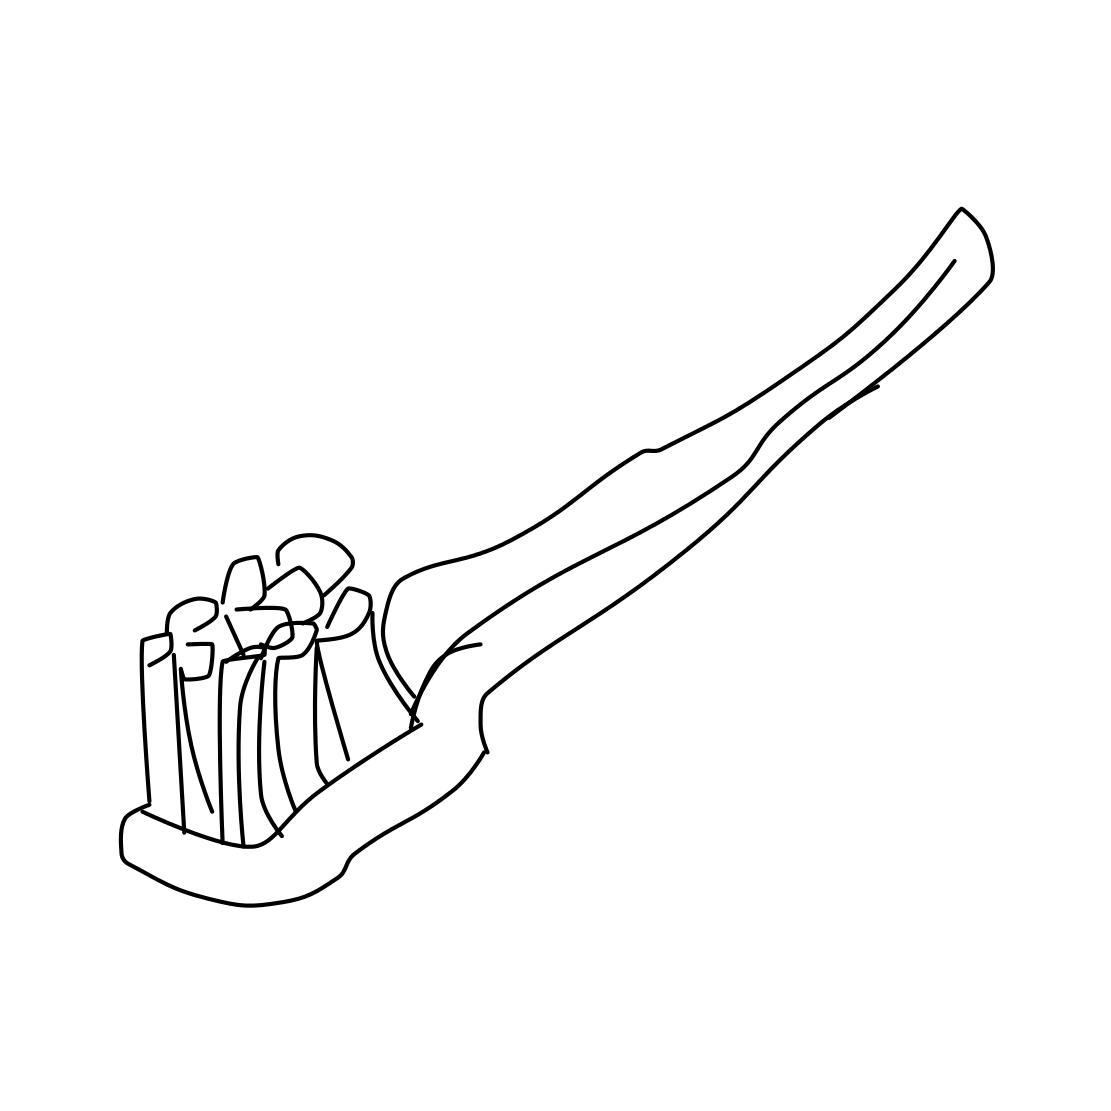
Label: toothbrush